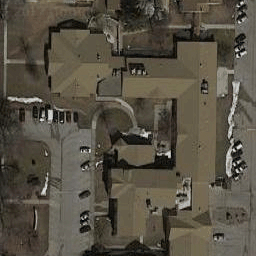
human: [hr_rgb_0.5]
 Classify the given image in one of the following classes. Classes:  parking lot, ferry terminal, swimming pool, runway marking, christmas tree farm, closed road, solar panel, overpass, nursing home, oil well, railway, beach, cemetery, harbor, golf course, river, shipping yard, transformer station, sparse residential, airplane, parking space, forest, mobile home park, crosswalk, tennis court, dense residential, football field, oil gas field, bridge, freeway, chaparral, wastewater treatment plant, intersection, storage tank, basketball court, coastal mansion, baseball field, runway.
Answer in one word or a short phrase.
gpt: nursing home